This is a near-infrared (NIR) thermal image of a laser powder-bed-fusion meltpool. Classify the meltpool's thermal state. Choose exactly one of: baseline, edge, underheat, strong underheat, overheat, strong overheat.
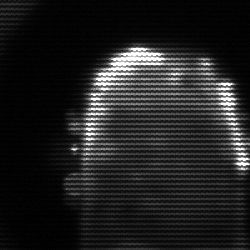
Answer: baseline